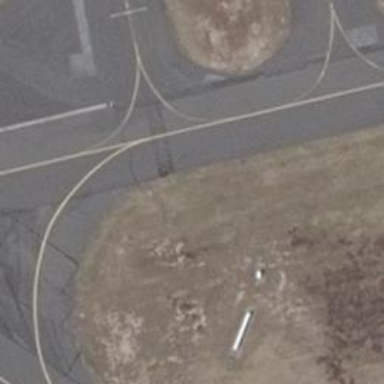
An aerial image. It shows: Taxiway edge illuminated for aviation.